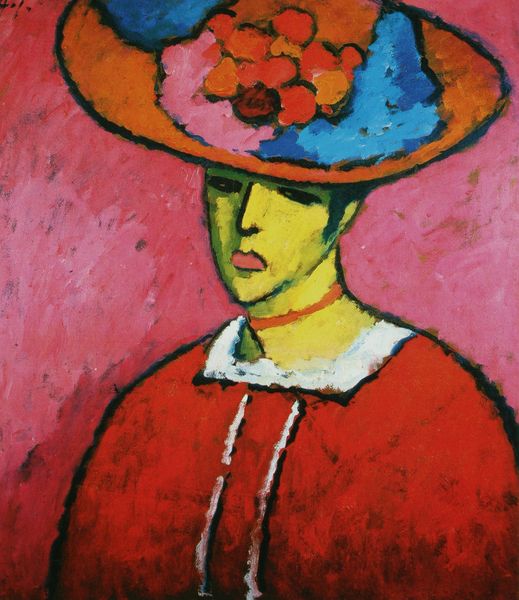
Titel: Schokko mit Tellerhut
Künstler: Alexander Jawlensky
Standort: New York
Institution: Privatsammlung
Schlagwörter: blau, gemälde, schatten, weiß, gelb, grün, kirchner, blume, blumen, frau, hut, kleid, mund, orange, schwarz, blüten, dame, rot, expressionismus, gesicht, kragen, bildnis, portrait, porträt, pastos, lippen, rosa, halsband, flächen, kette, linien, strohhut, dreiviertelprofil, expressionistisch, farbflächen, blauer reiter, kandinsky, münter, schwarzwald, grn, dreiviertelportrait, gabriele